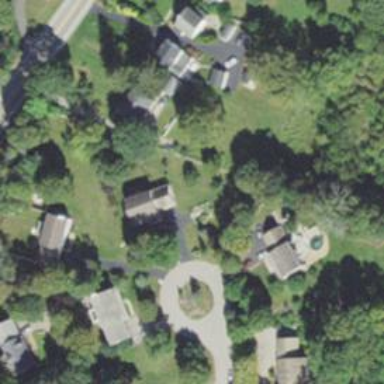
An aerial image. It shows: Residential driveway serving as service road.